Question: I have a RavenDB Service instance set up on localhost:8080 and am using the OAuth plugin to store a simple user document for authentication. I am using a guid for the id and the users email as the name. The following code is functioning properly to store the user
'''
public AccountUserDocument CreateUser(RegisterModel model)
{
using (IDocumentSession session = DataDocumentStore.Instance.OpenSession())
{
Guid userId = Guid.NewGuid();
session.Store(new AccountUserDocument
{
Name = model.Email,
Id = String.Format("Raven/Users/{0}", userId),
AllowedDatabases = new[] { "*" },
Email = model.Email,
FirstName = model.FirstName,
LastName = model.LastName,
FacebookId = 0,
Expires = DateTime.Now.AddMonths(1),
AccessToken = string.Empty
}.SetPassword(model.Password));
session.SaveChanges();
return session.Load<AccountUserDocument>
(String.Format("Raven/Users/{0}", userId));
}
}
'''
and returns a valid user object. However, when i call
'''
return session.Query<AccountUserDocument>()
.Customize(x => x.WaitForNonStaleResults())
.Where(x => x.Name == email)
.SingleOrDefault();
'''
I get nothing. It had been working a week ago but now it just doesn't. If I open up RavenDB studio, I can see the user and the name is exactly how I am entering it (i have even copy and pasted it into the text field).

I have tried stopping and restarting the service hoping that would solve the problem but it did not.
I was wondering if someone could point me in the direction of how I might debug what is going on here. The full code repository can be found here
<URL>
if anyone is inclined to download it.
Thanks in advance.
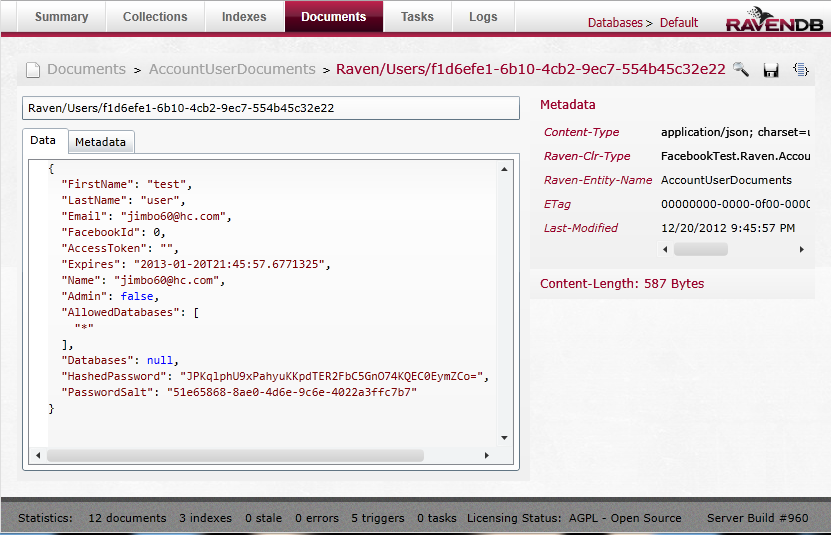
Answer: Well, I see a lot of things wrong with the code sample you provided - such as mismatched versions of client and server. Also, the Authentication Bundle was a 1.0 feature that has been deprecated in 2.0 which is almost final, so you're writing code you will eventually have to replace.
But to answer your question, the specific reason that you can't get results from your query is that you chose to use a document key starting with "Raven/", which is the convention for RavenDB system documents - which don't get indexed.
If you remove "Raven/" from your id, it will work.
Also, you should not be using '.WaitForNonStaleResults()' - that's only for unit tests, and is dangerous in production. If you really feel like you need to wait, use '.WaitForNonStaleResultsAsOfNow()' - which is safer because it provides a cutoff.